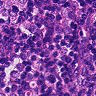
Metastatic tissue present: yes